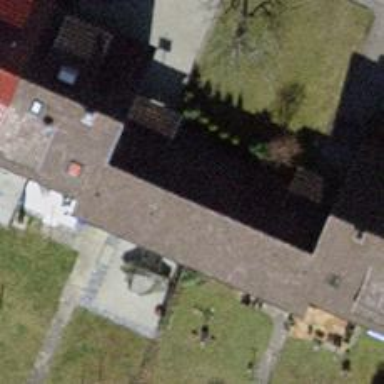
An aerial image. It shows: Garage.